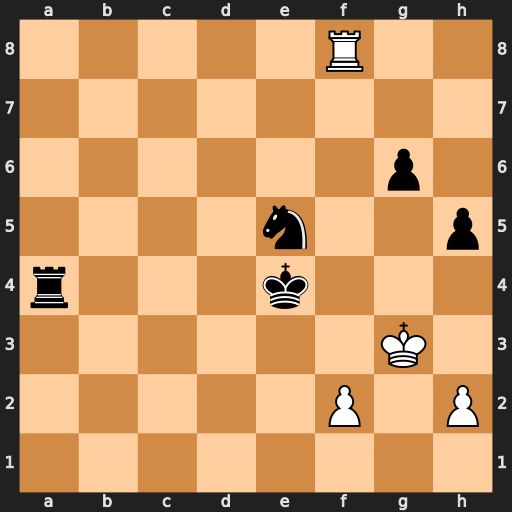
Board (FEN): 5R2/8/6p1/4n2p/r3k3/6K1/5P1P/8
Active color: w
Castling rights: -
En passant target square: -
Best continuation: Rf4+ Kd5 Rxa4